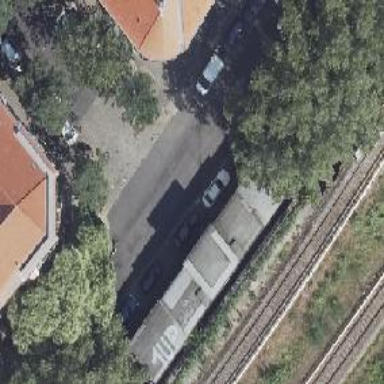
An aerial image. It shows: There is parking obstacle present.